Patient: sex F, age 51
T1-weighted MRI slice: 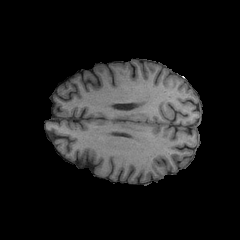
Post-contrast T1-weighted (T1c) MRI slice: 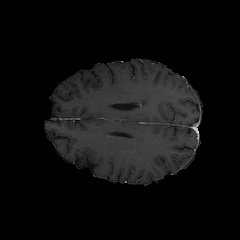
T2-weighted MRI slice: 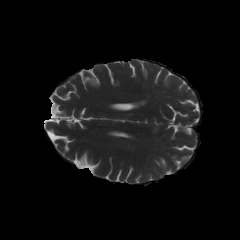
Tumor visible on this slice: no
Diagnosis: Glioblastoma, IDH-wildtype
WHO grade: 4